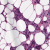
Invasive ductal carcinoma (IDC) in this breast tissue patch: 1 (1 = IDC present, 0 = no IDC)